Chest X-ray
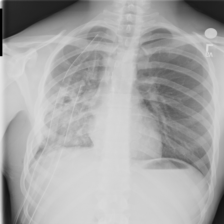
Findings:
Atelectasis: negative
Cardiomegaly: negative
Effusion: negative
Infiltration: negative
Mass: negative
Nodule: negative
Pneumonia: negative
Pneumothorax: negative
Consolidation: negative
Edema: negative
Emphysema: negative
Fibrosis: negative
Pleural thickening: negative
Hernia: negative